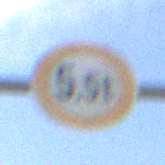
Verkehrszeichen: TatsaechlicheMasse
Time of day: MorningAfternoon
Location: Outdoor (Nature)
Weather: PartlyCloudy
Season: NotSpecified
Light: Natural